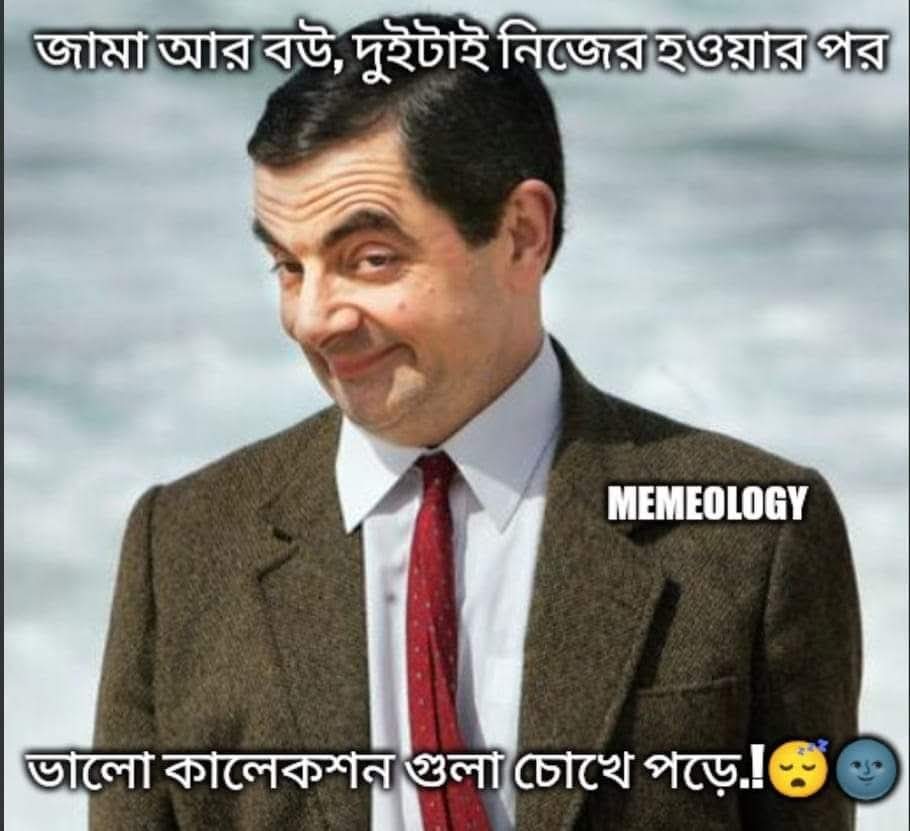
Text: জামা আর বউ, দুইটাই নিজের হওয়ার পর
ভালো কালেকশন গুলা চোখে পড়ে.!
Label: Non Hate